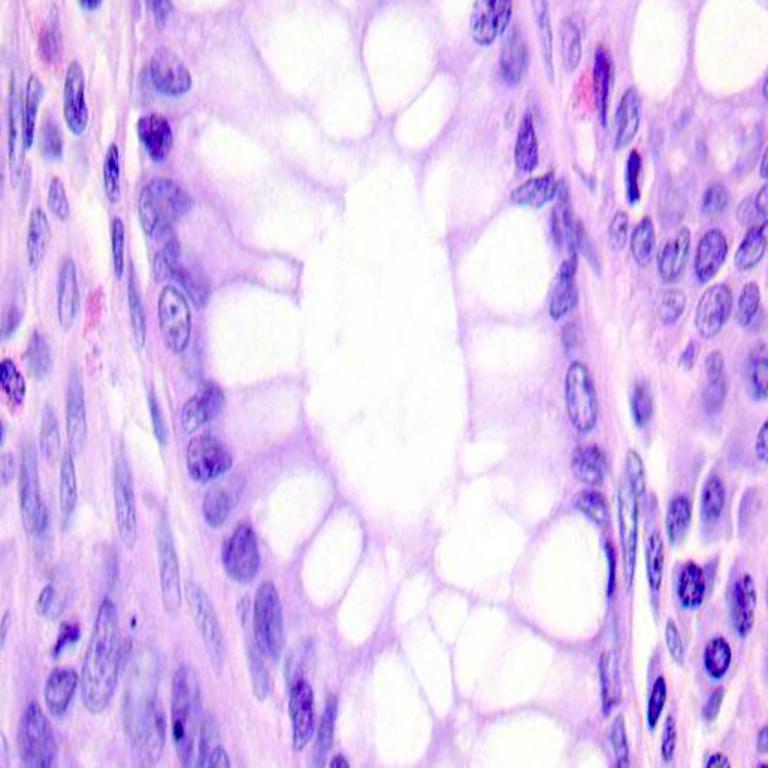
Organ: colon
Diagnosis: benign